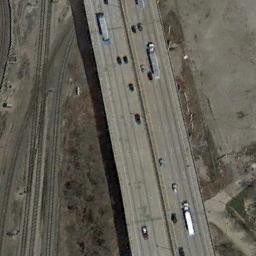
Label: freeway